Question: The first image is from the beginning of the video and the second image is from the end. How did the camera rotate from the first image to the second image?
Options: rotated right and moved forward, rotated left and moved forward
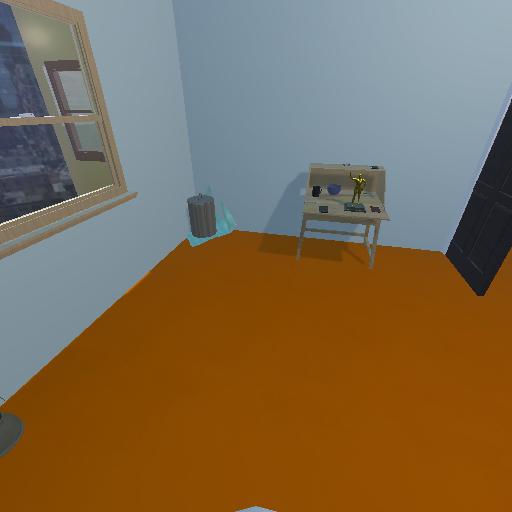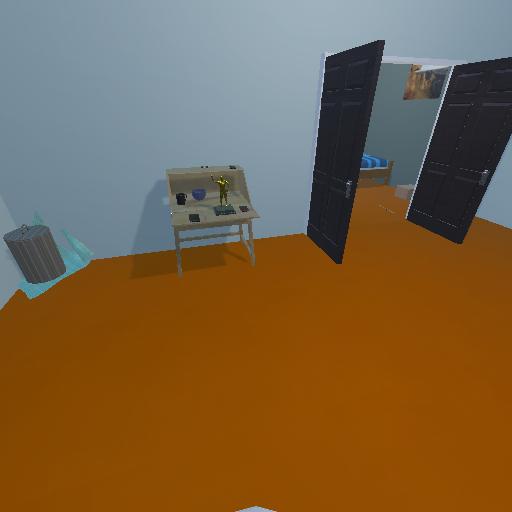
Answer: rotated right and moved forward